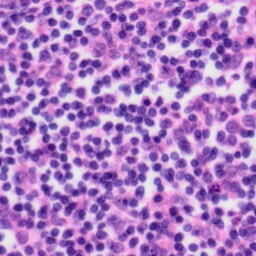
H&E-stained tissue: Tonsil